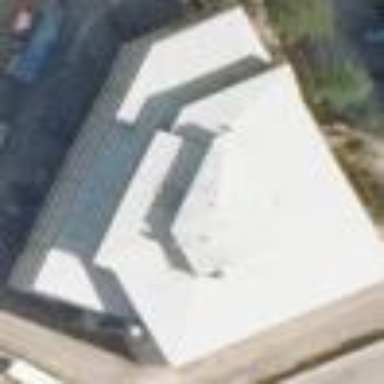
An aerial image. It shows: Office building with pyramidal roof shape.